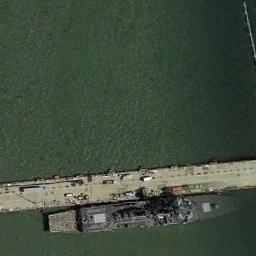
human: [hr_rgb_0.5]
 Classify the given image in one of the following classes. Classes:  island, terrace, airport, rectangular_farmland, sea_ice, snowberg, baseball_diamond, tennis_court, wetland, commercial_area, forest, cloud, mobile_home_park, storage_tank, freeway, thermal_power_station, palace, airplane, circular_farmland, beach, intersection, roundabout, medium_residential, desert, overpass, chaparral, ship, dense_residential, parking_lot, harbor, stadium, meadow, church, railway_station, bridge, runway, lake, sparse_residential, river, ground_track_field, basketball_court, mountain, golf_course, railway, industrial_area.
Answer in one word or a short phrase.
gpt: ship